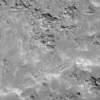
Atmospheric dust classification: not_dusty